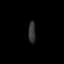
Tissue: lung
Cell type: Epithelial cells
Senescence score: 0.2398
Nuclear area (px): 149
Mean DAPI intensity: 52.148